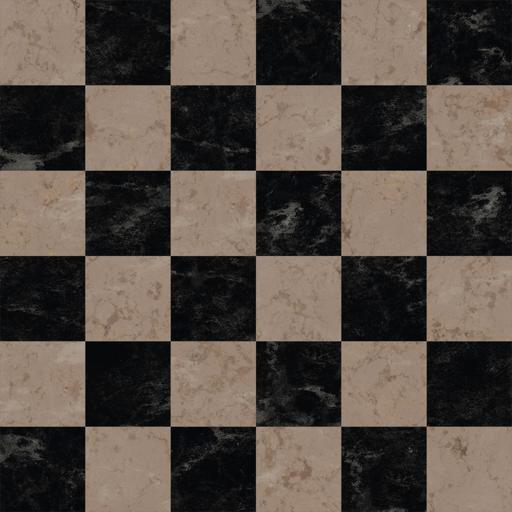
Tags: floor marble stone tiled tiles tiling